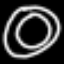
Label: donut